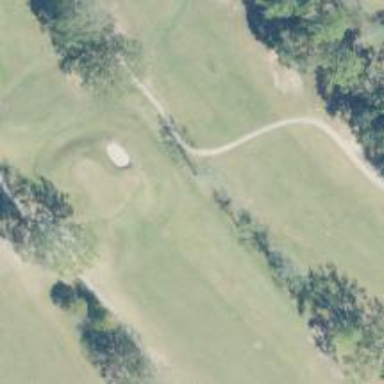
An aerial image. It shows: Path designated for golf carts.